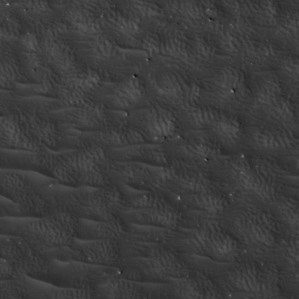
Label: non_frost